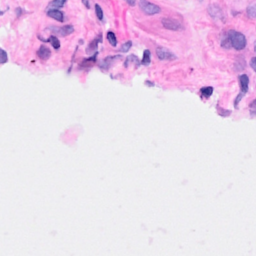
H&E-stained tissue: Breast